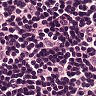
Metastatic tissue present: no